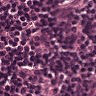
Metastatic tissue present: no